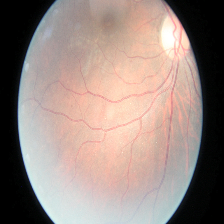
Diabetic retinopathy grade: Moderate